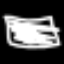
Label: bed